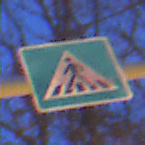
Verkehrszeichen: FussgaengerueberwegRechts
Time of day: Night
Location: Outdoor (Urban)
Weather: Clear
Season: NotSpecified
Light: Artificial